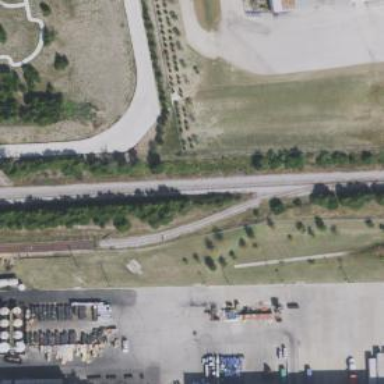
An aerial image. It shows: Railway spur service.